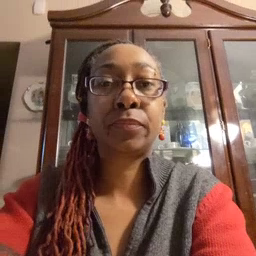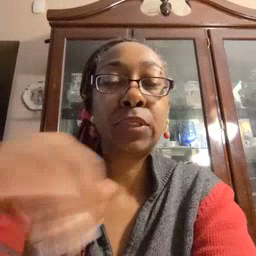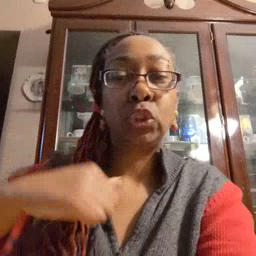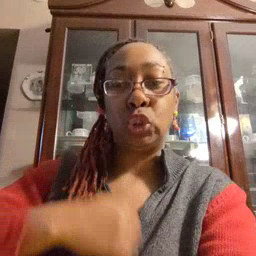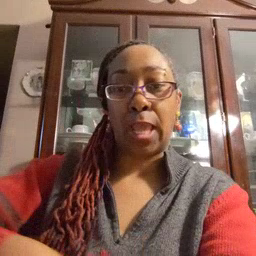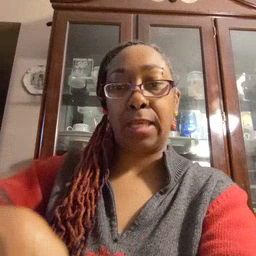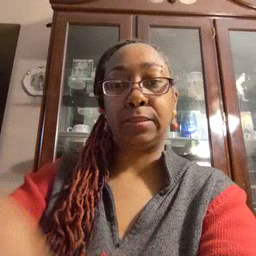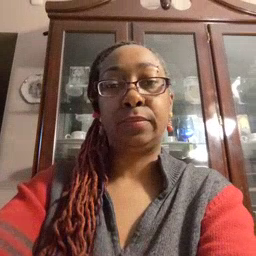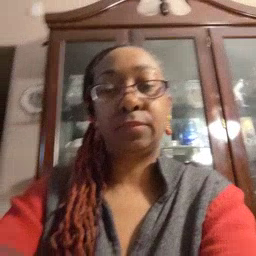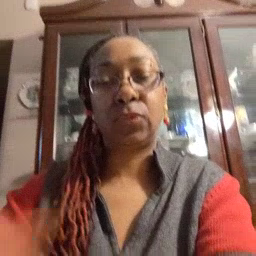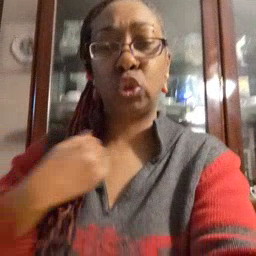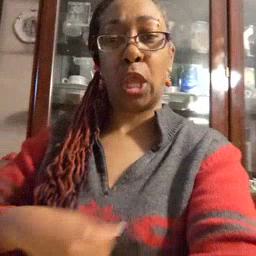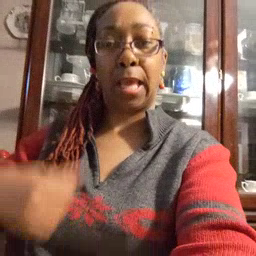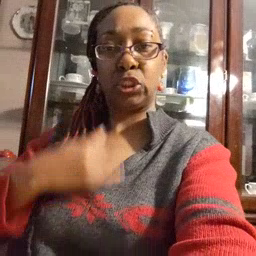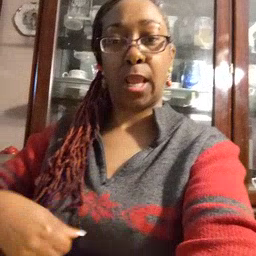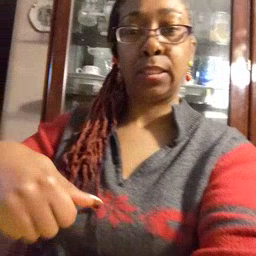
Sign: jacket